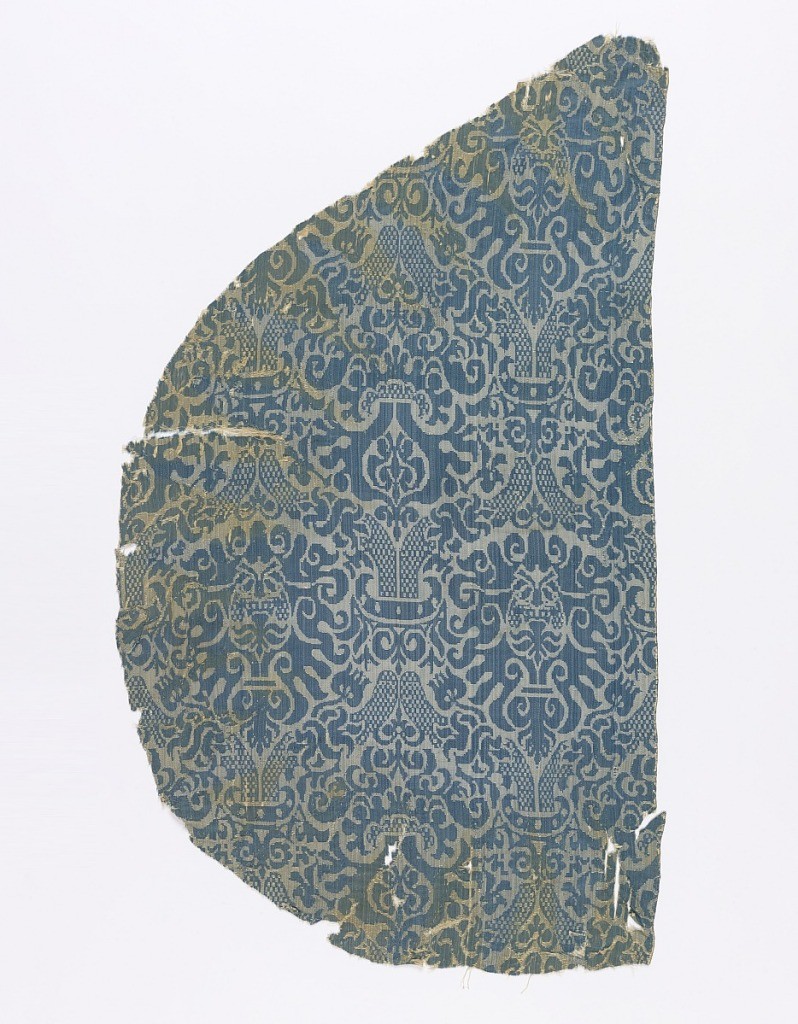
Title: Fragment
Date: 16th–17th century
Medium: silk Technique: 5-harness satin damask
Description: Medium-scale allover pattern of decorated palmettes in ogival framework of checkered bands clasped by crowns.